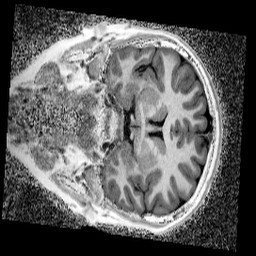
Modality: UNIT1_denoised
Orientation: coronal
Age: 11
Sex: male
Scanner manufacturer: siemens
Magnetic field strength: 3 T
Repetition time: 4 s
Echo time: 0.00299 s